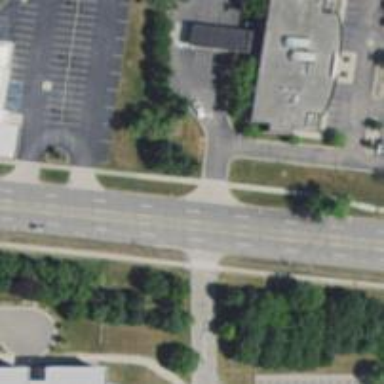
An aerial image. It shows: Unmarked road crossing.